Question: How can I align the highlighted progress bar to right of the status bar?

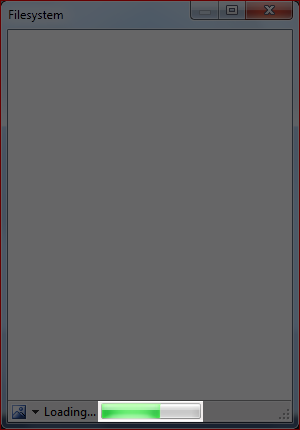
Answer: Set the 'Spring'-Property of one of the status bar items on the left side of the 'ProgressBar'to 'true', e.g. the 'ToolStripStatusLabel' holding the text 'Loading...'.